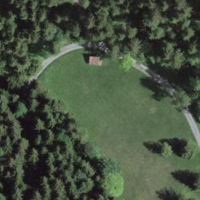
EUNIS habitat code: 43
Species observed at this site:
Caltha palustris
Equisetum telmateia